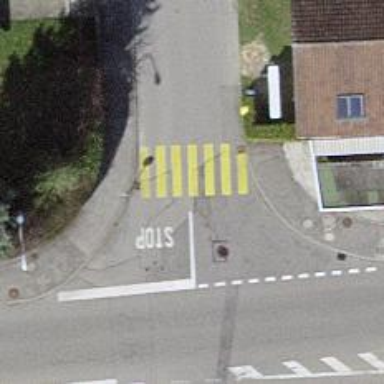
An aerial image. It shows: Zebra crossing on the road.